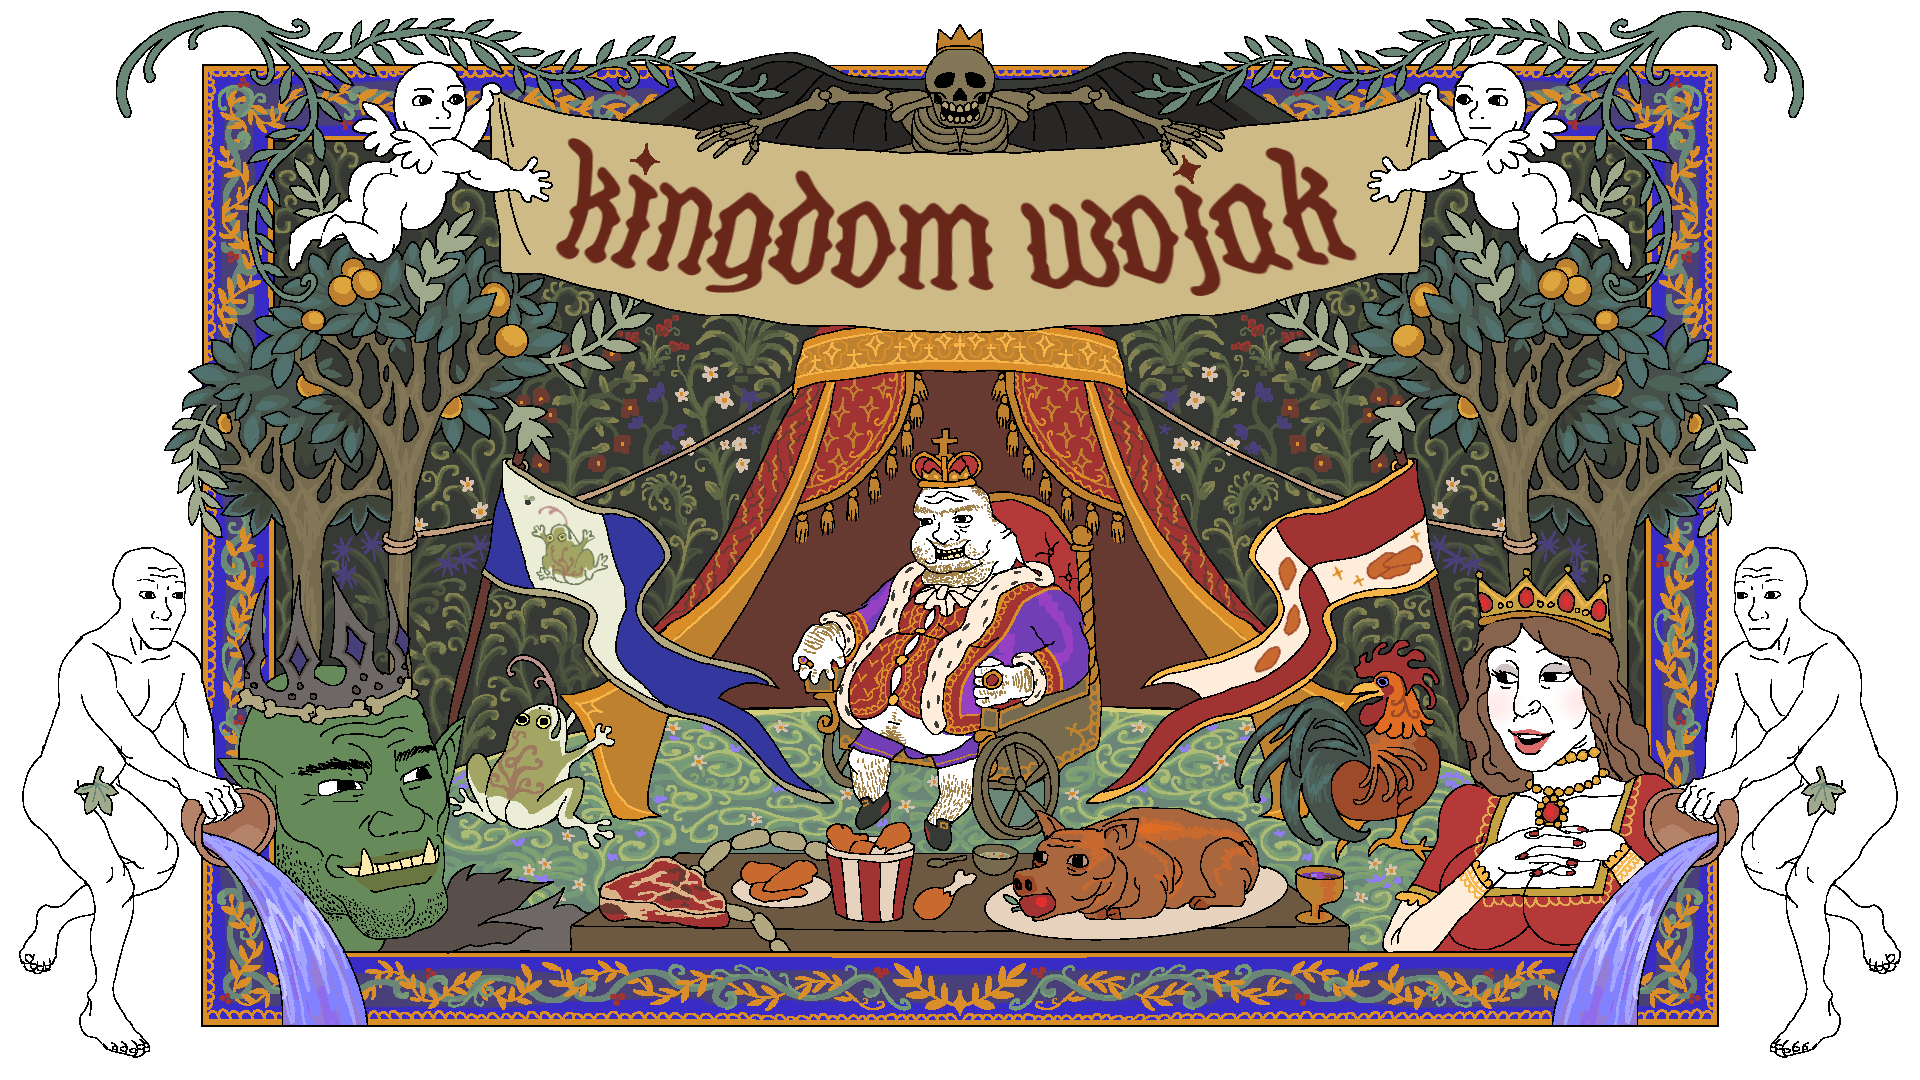
Label: 5_Wojak_with_Background